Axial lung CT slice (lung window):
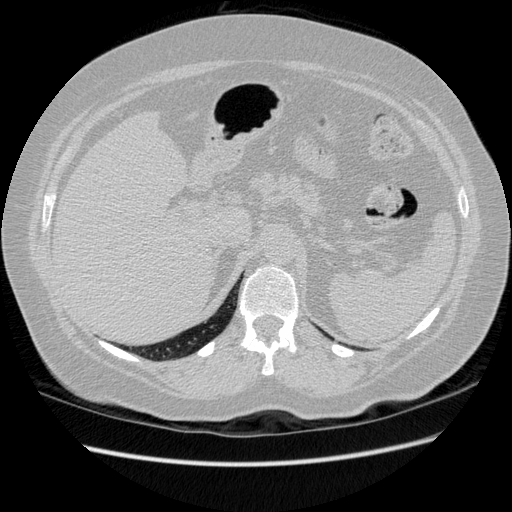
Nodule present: no